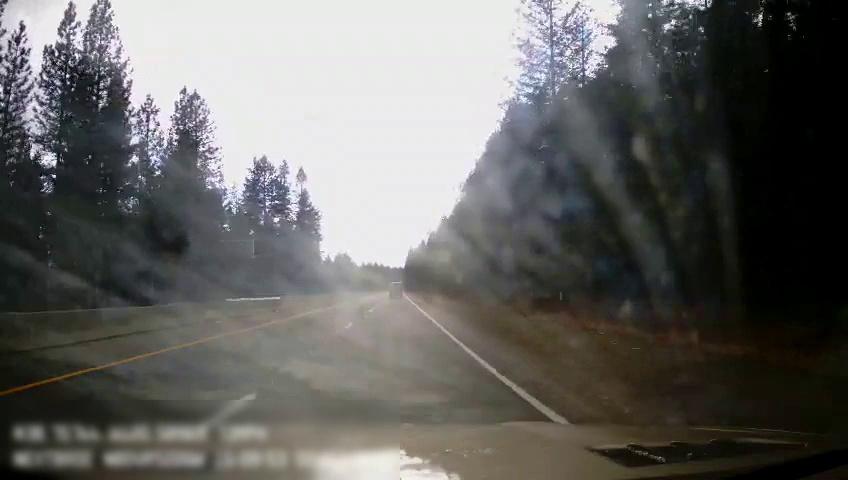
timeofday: Day
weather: Cloudy
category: Drivable Space
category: Drivable Space
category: Vehicles | Van
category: Lanes | Current Lane
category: Lanes | Alternate Lane
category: Lanes | Alternate Lane